Interaction volume radius: 10 \u00c5
Interaction volume height: 20 \u00c5
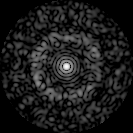
Disorder parameter: 0.8393